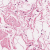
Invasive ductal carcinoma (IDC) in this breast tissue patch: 0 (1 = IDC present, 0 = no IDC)